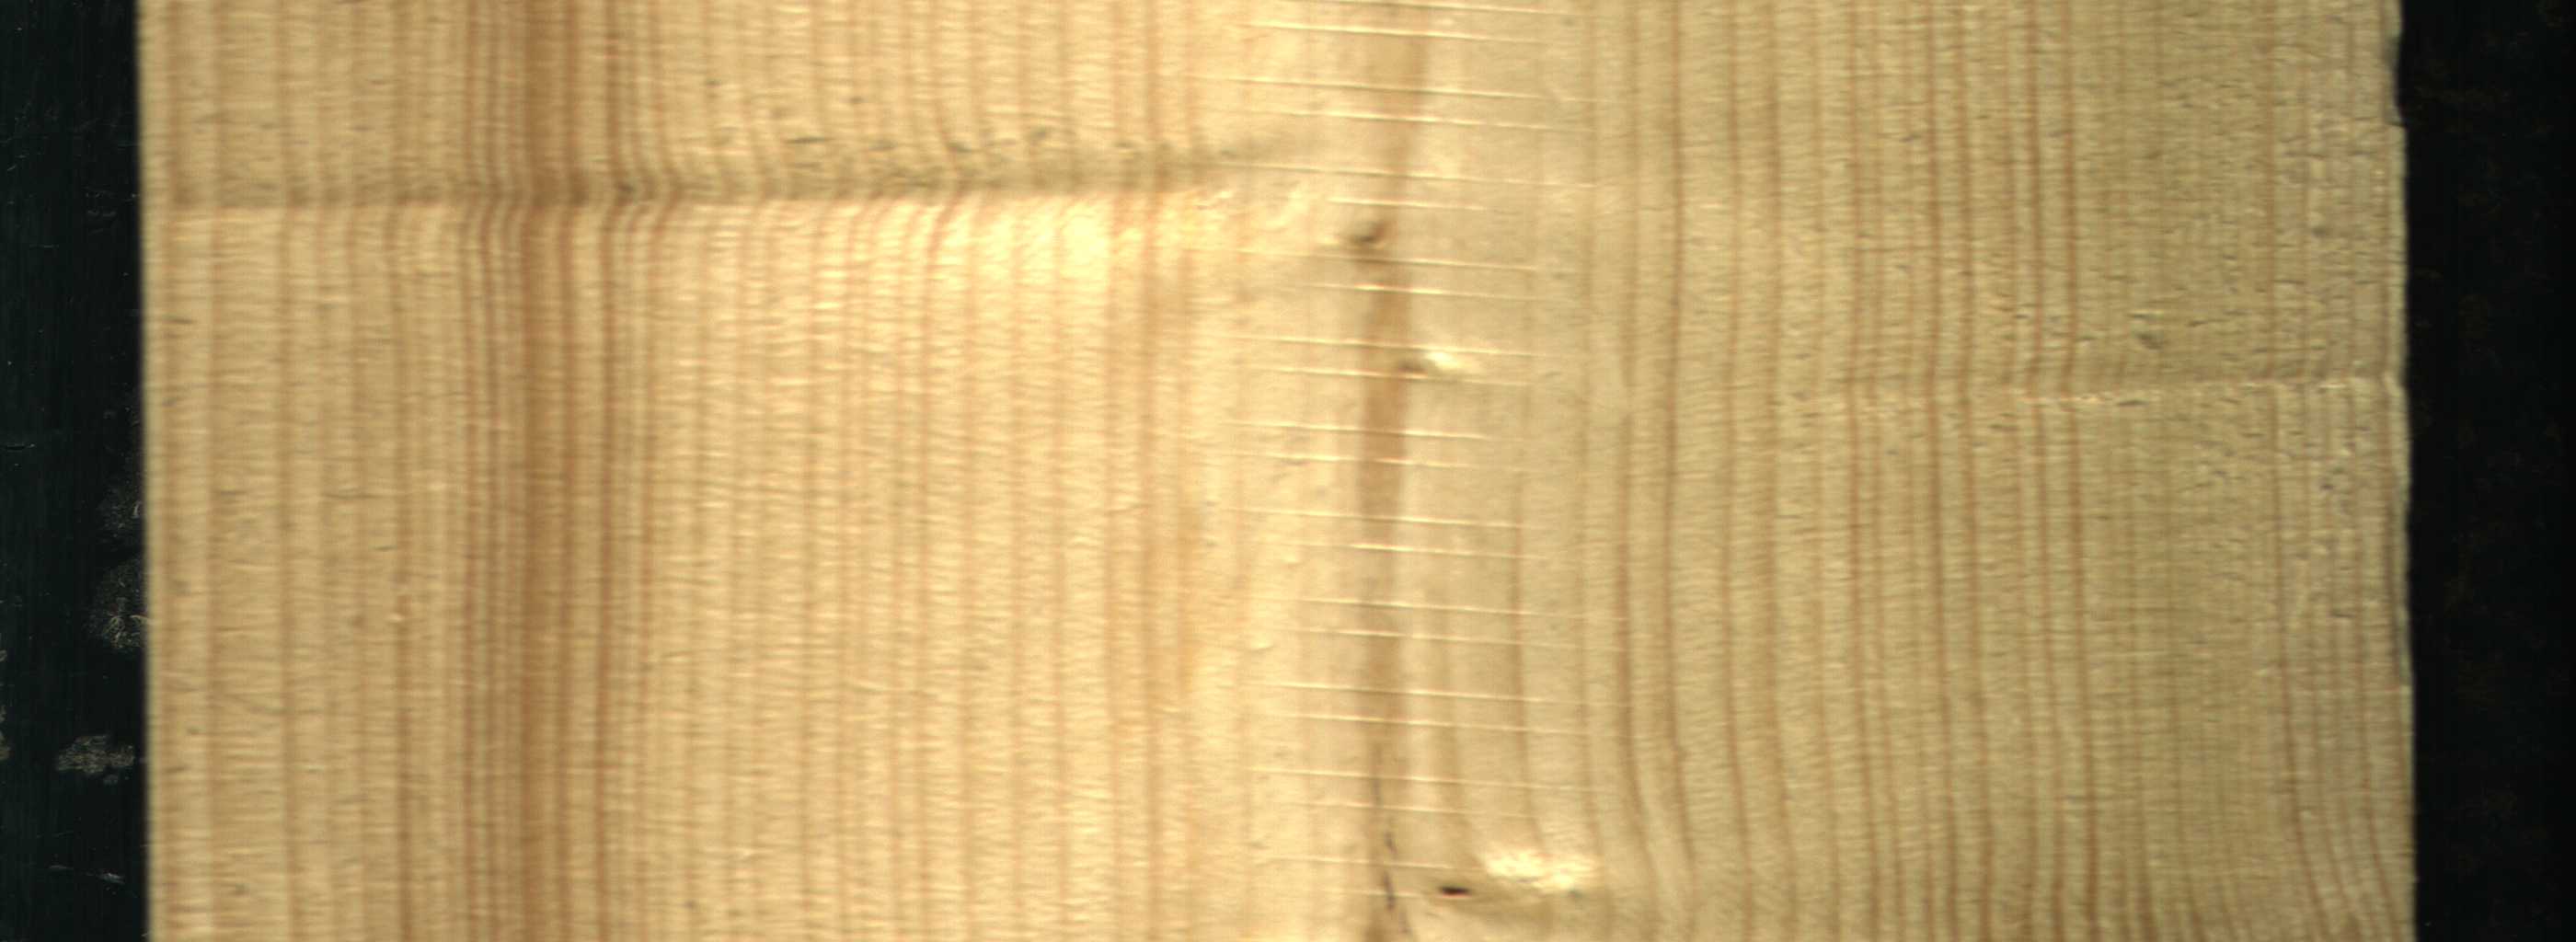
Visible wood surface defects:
Live_Knot